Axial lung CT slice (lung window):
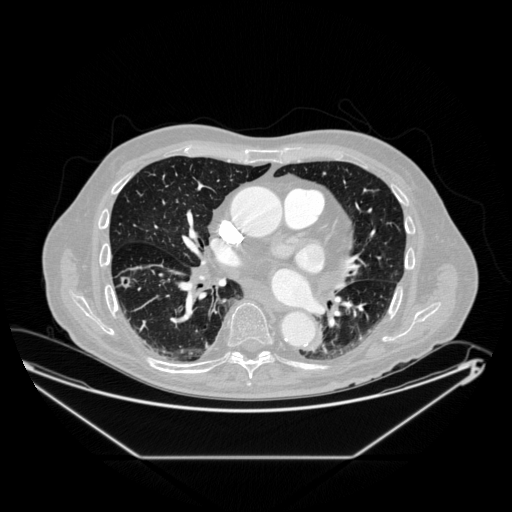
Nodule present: yes
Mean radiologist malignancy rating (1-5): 3.5